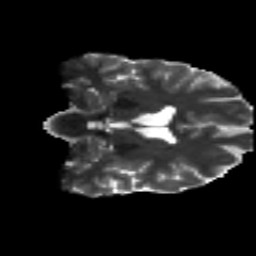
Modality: T2w
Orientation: coronal
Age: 27
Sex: male
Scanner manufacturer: siemens
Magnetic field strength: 3 T
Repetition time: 8.8 s
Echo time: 0.085 s